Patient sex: M
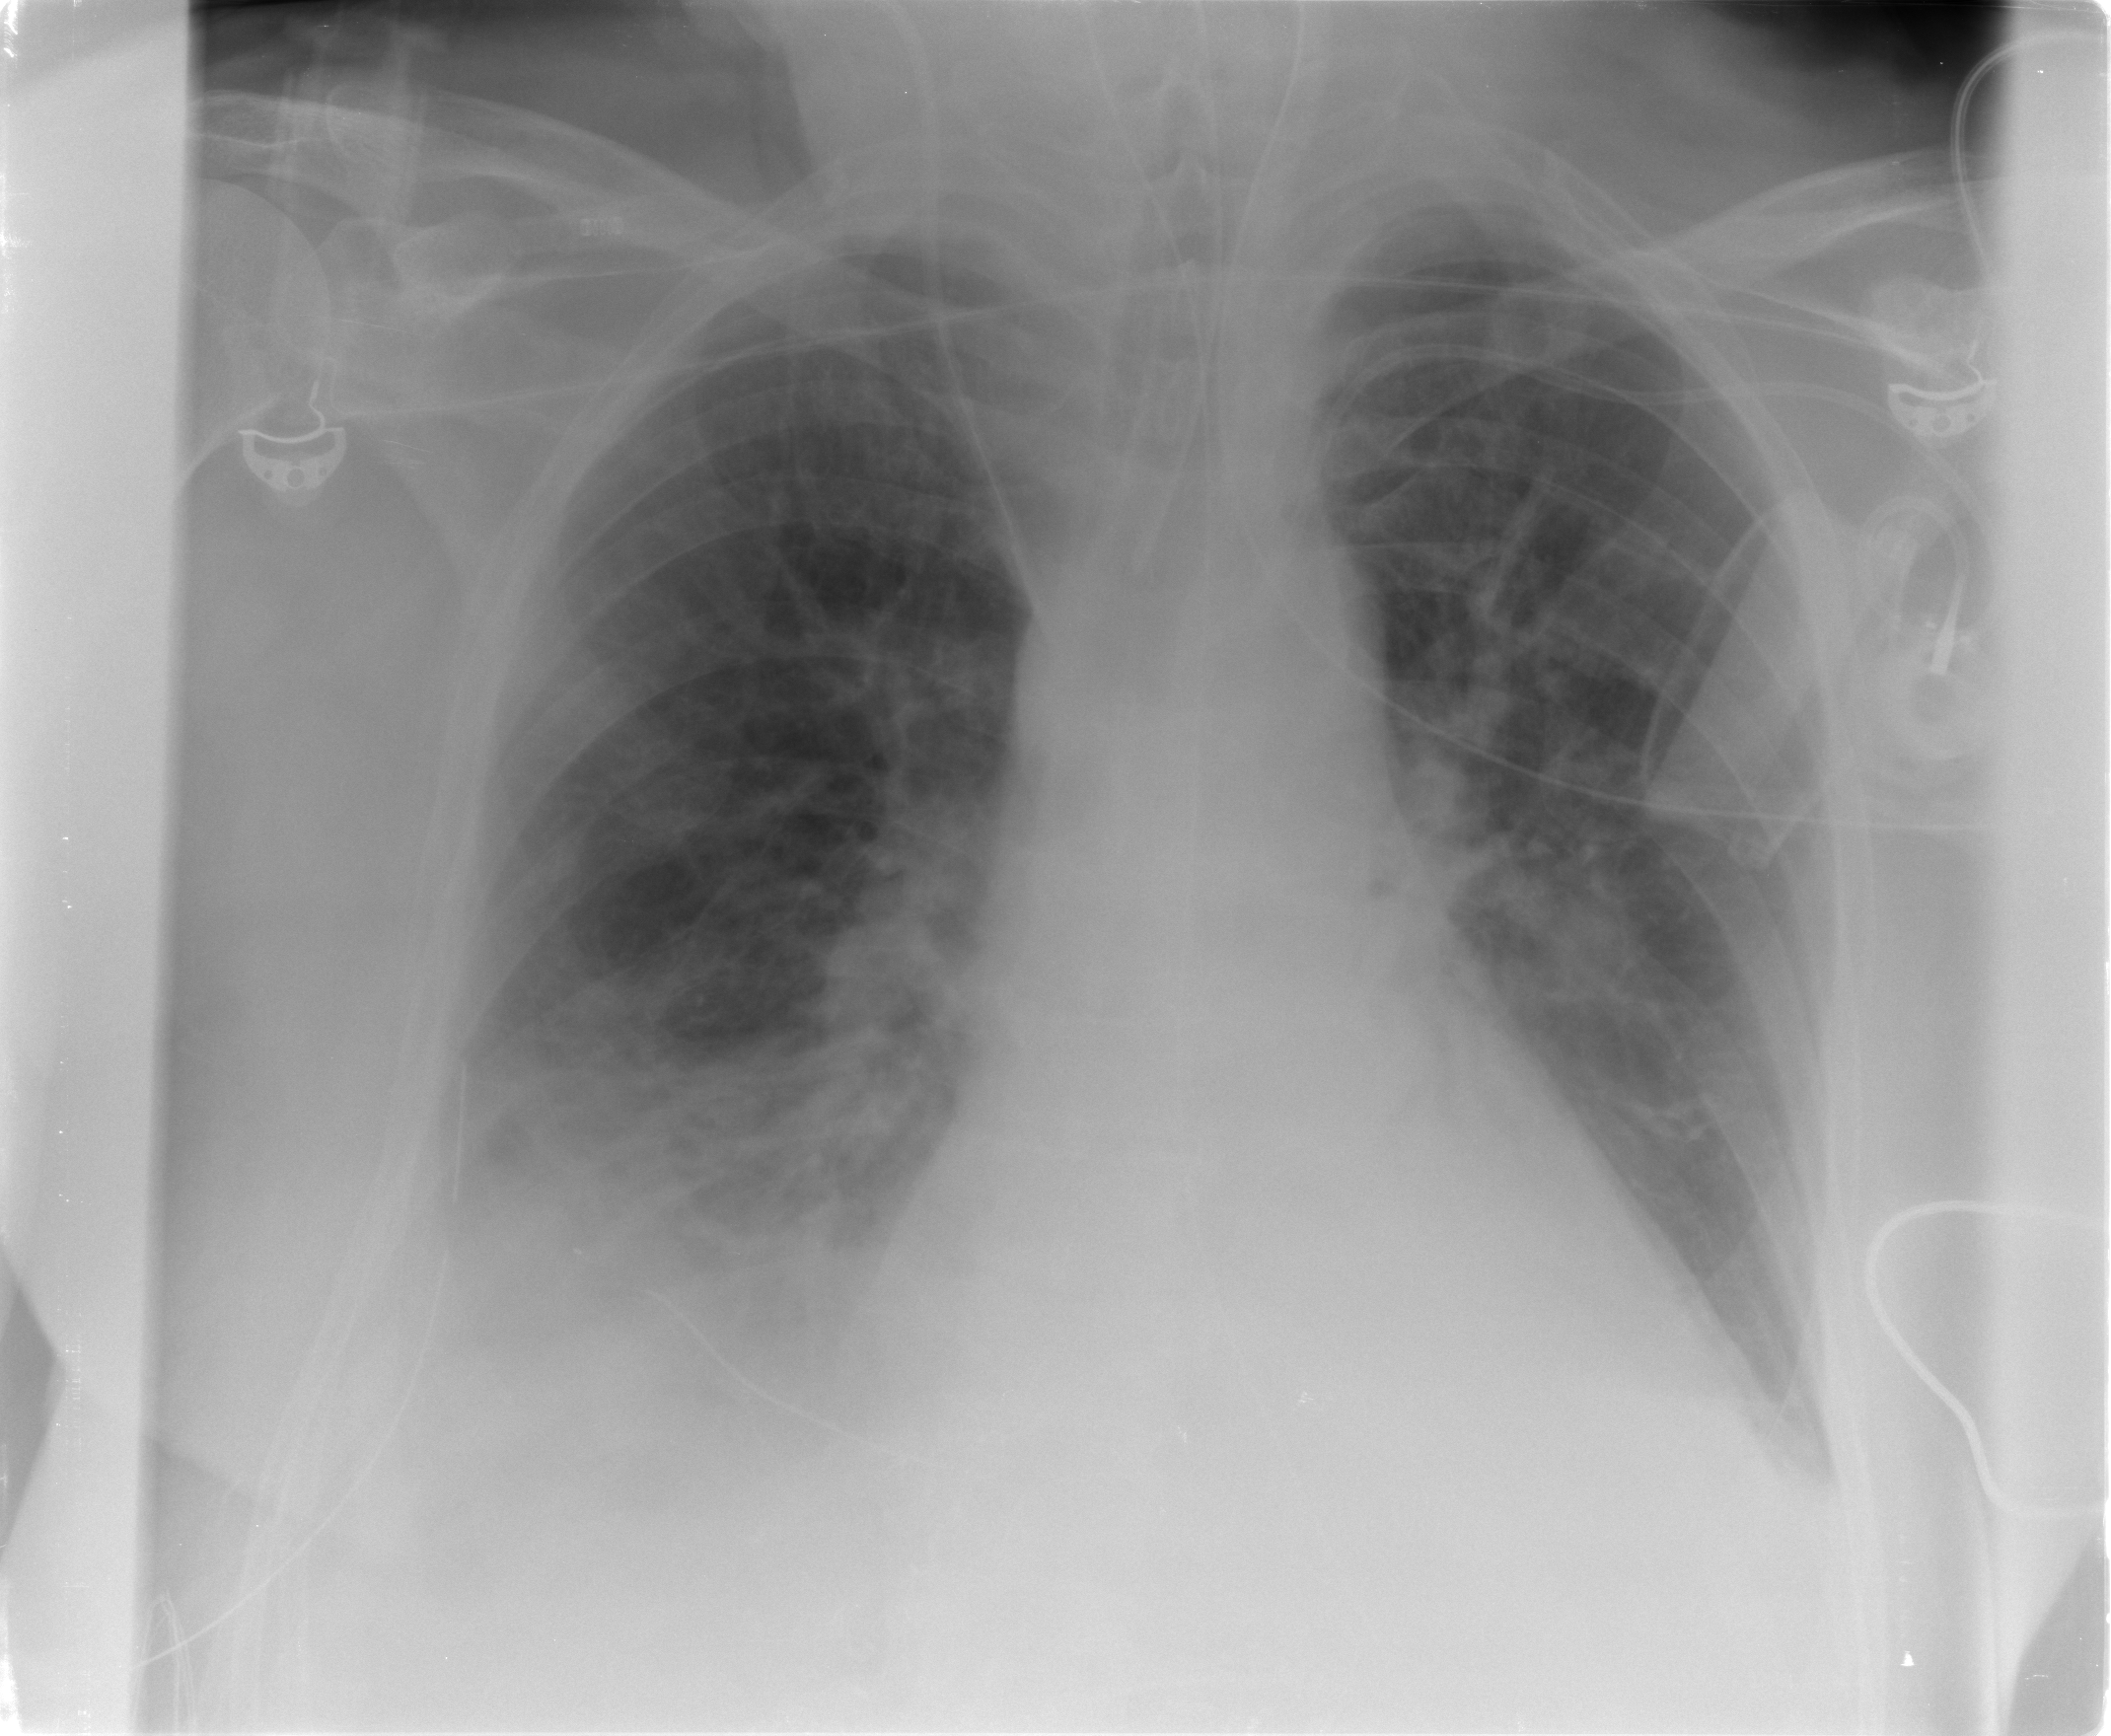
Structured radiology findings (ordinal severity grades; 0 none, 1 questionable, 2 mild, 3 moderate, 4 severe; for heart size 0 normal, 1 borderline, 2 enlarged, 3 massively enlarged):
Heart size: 1
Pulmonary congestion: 2
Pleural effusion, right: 2
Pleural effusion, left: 1
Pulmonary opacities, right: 2
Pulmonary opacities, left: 1
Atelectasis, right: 2
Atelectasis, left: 1